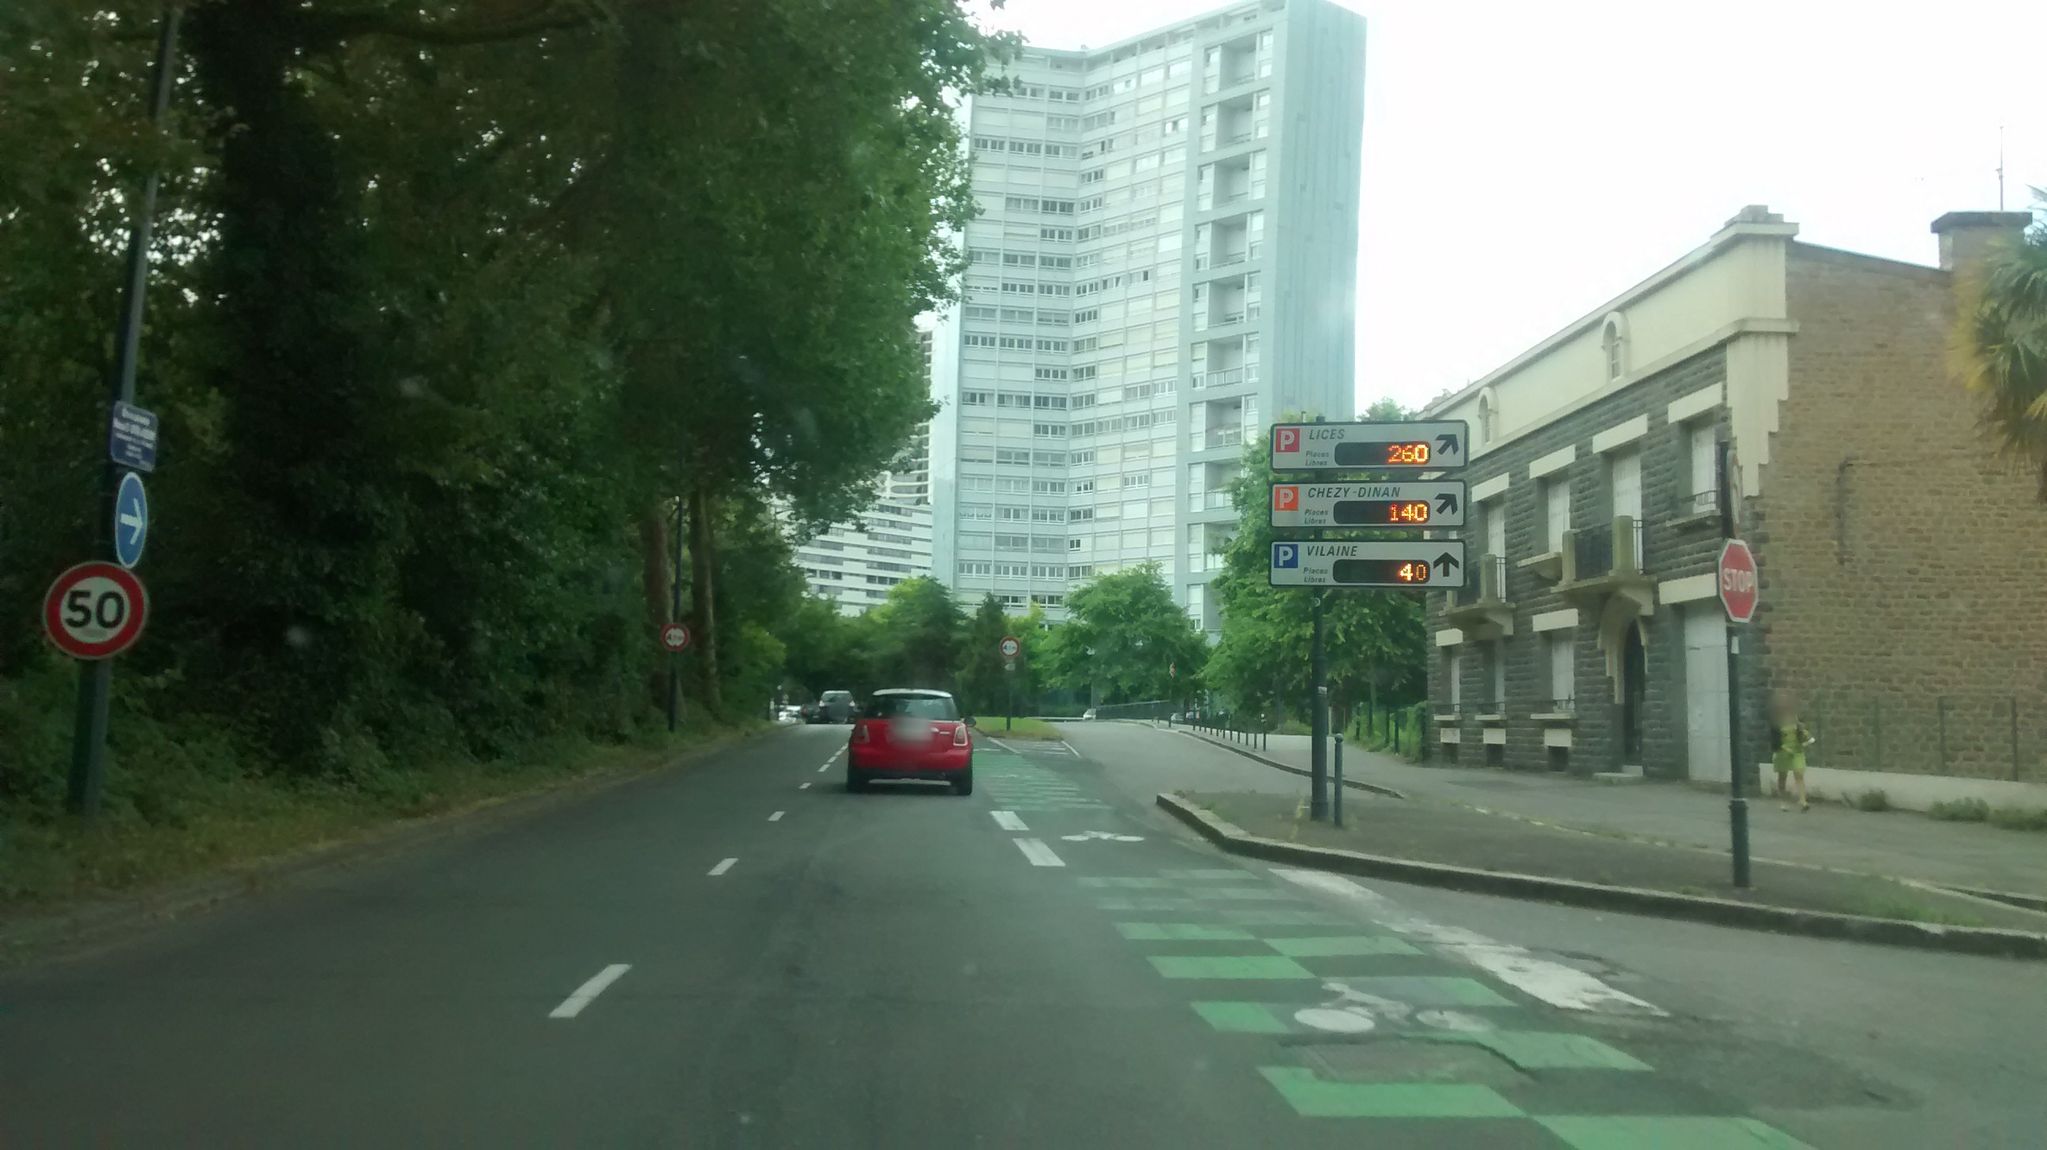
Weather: clear
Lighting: day
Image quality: good
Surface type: driving surface
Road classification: primary
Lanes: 2
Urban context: urban centre
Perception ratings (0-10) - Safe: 7.2, Lively: 9.13, Beautiful: 7.32, Boring: 3.02, Depressing: 2.08, Wealthy: 6.94